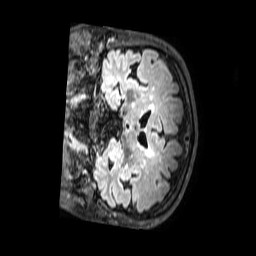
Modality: FLAIR
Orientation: coronal
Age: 69
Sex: male
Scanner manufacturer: philips
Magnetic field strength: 3 T
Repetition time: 4.8 s
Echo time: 0.2926 s